Question: I have a dataset that looks a little like this:
'''
a <- data.frame(x=rep(c(1,2,3,5,7,10,15,20), 5),
y=rnorm(40, sd=2) + rep(c(4,3.5,3,2.5,2,1.5,1,0.5), 5))
ggplot(a, aes(x=x,y=y)) + geom_point() +geom_smooth()
'''

I want the same output as that plot, but instead of smooth curve, I just want to take line segments between the mean/sd values for each set of x values. The graph should look similar to the above graph, but jagged, instead of curved.
I tried this, but it fails, even though the x values aren't unique:
'''
ggplot(a, aes(x=x,y=y)) + geom_point() +stat_smooth(aes(group=x, y=y, x=x))
geom_smooth: Only one unique x value each group.Maybe you want aes(group = 1)?
'''
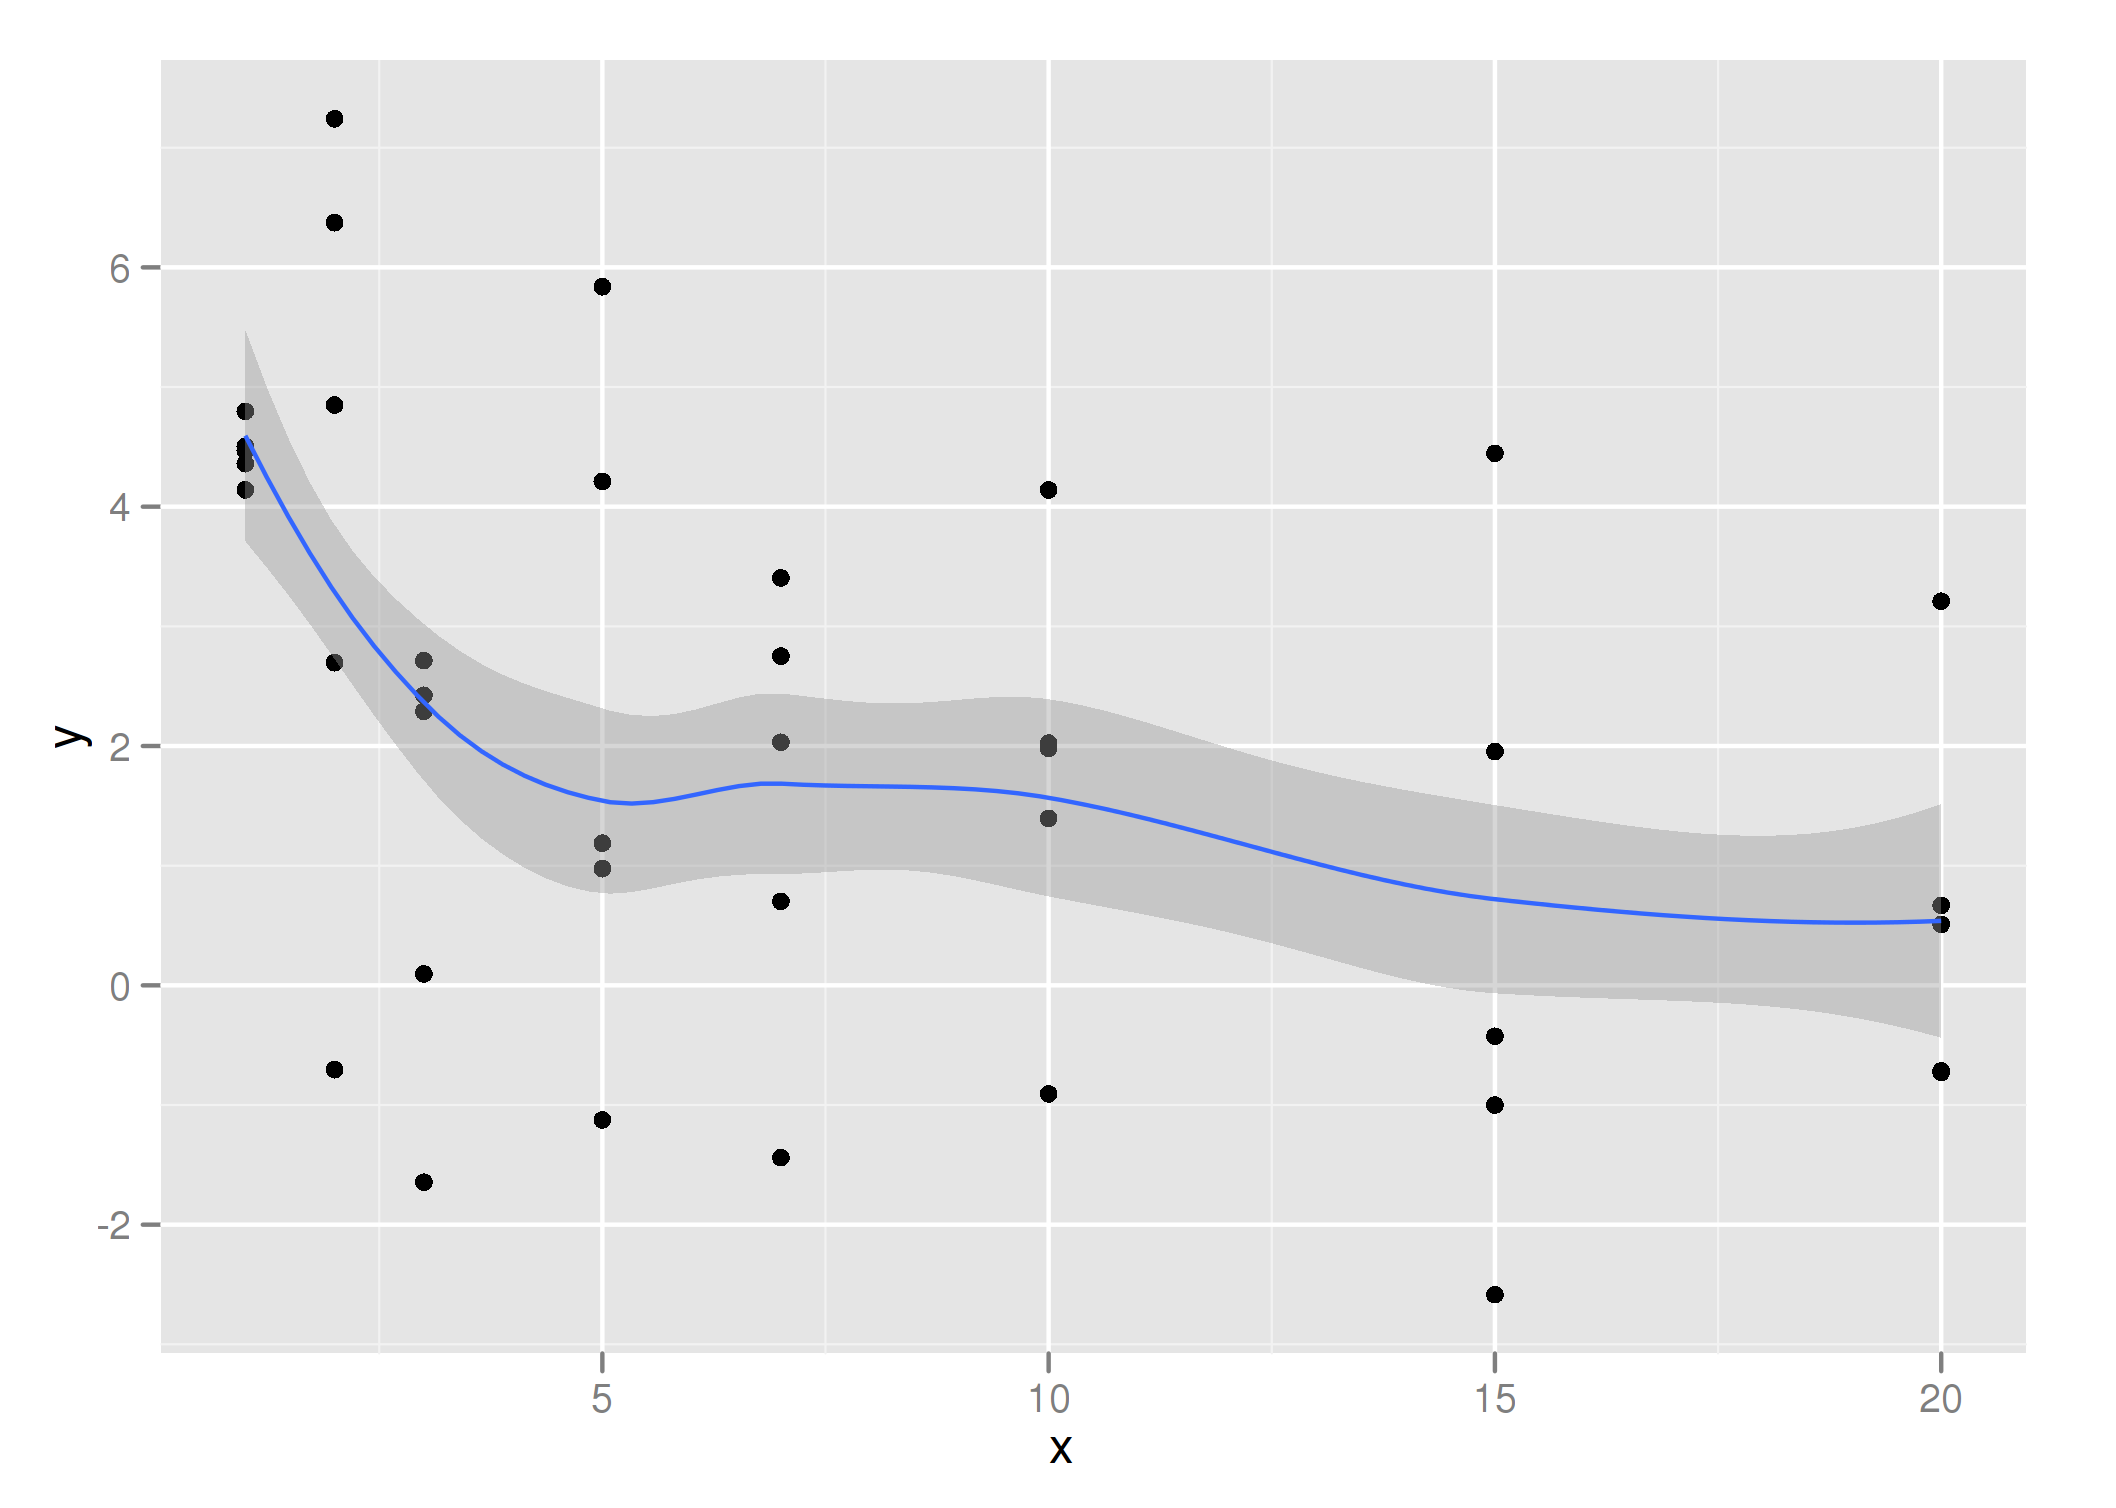
Answer: You could try writing a summary function as suggested by Hadley Wickham on the website for 'ggplot2': <URL>. Applying his suggestion to your code:
'''
p <- qplot(x, y, data=a)
stat_sum_df <- function(fun, geom="crossbar", ...) {
stat_summary(fun.data=fun, colour="blue", geom=geom, width=0.2, ...)
}
p + stat_sum_df("mean_cl_normal", geom = "smooth")
'''
This results in this graphic: